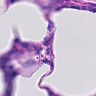
Metastatic tissue present: no